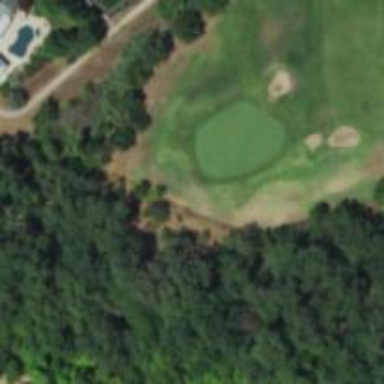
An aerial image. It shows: Golf hole.